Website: ulta-beauty
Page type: billing-address
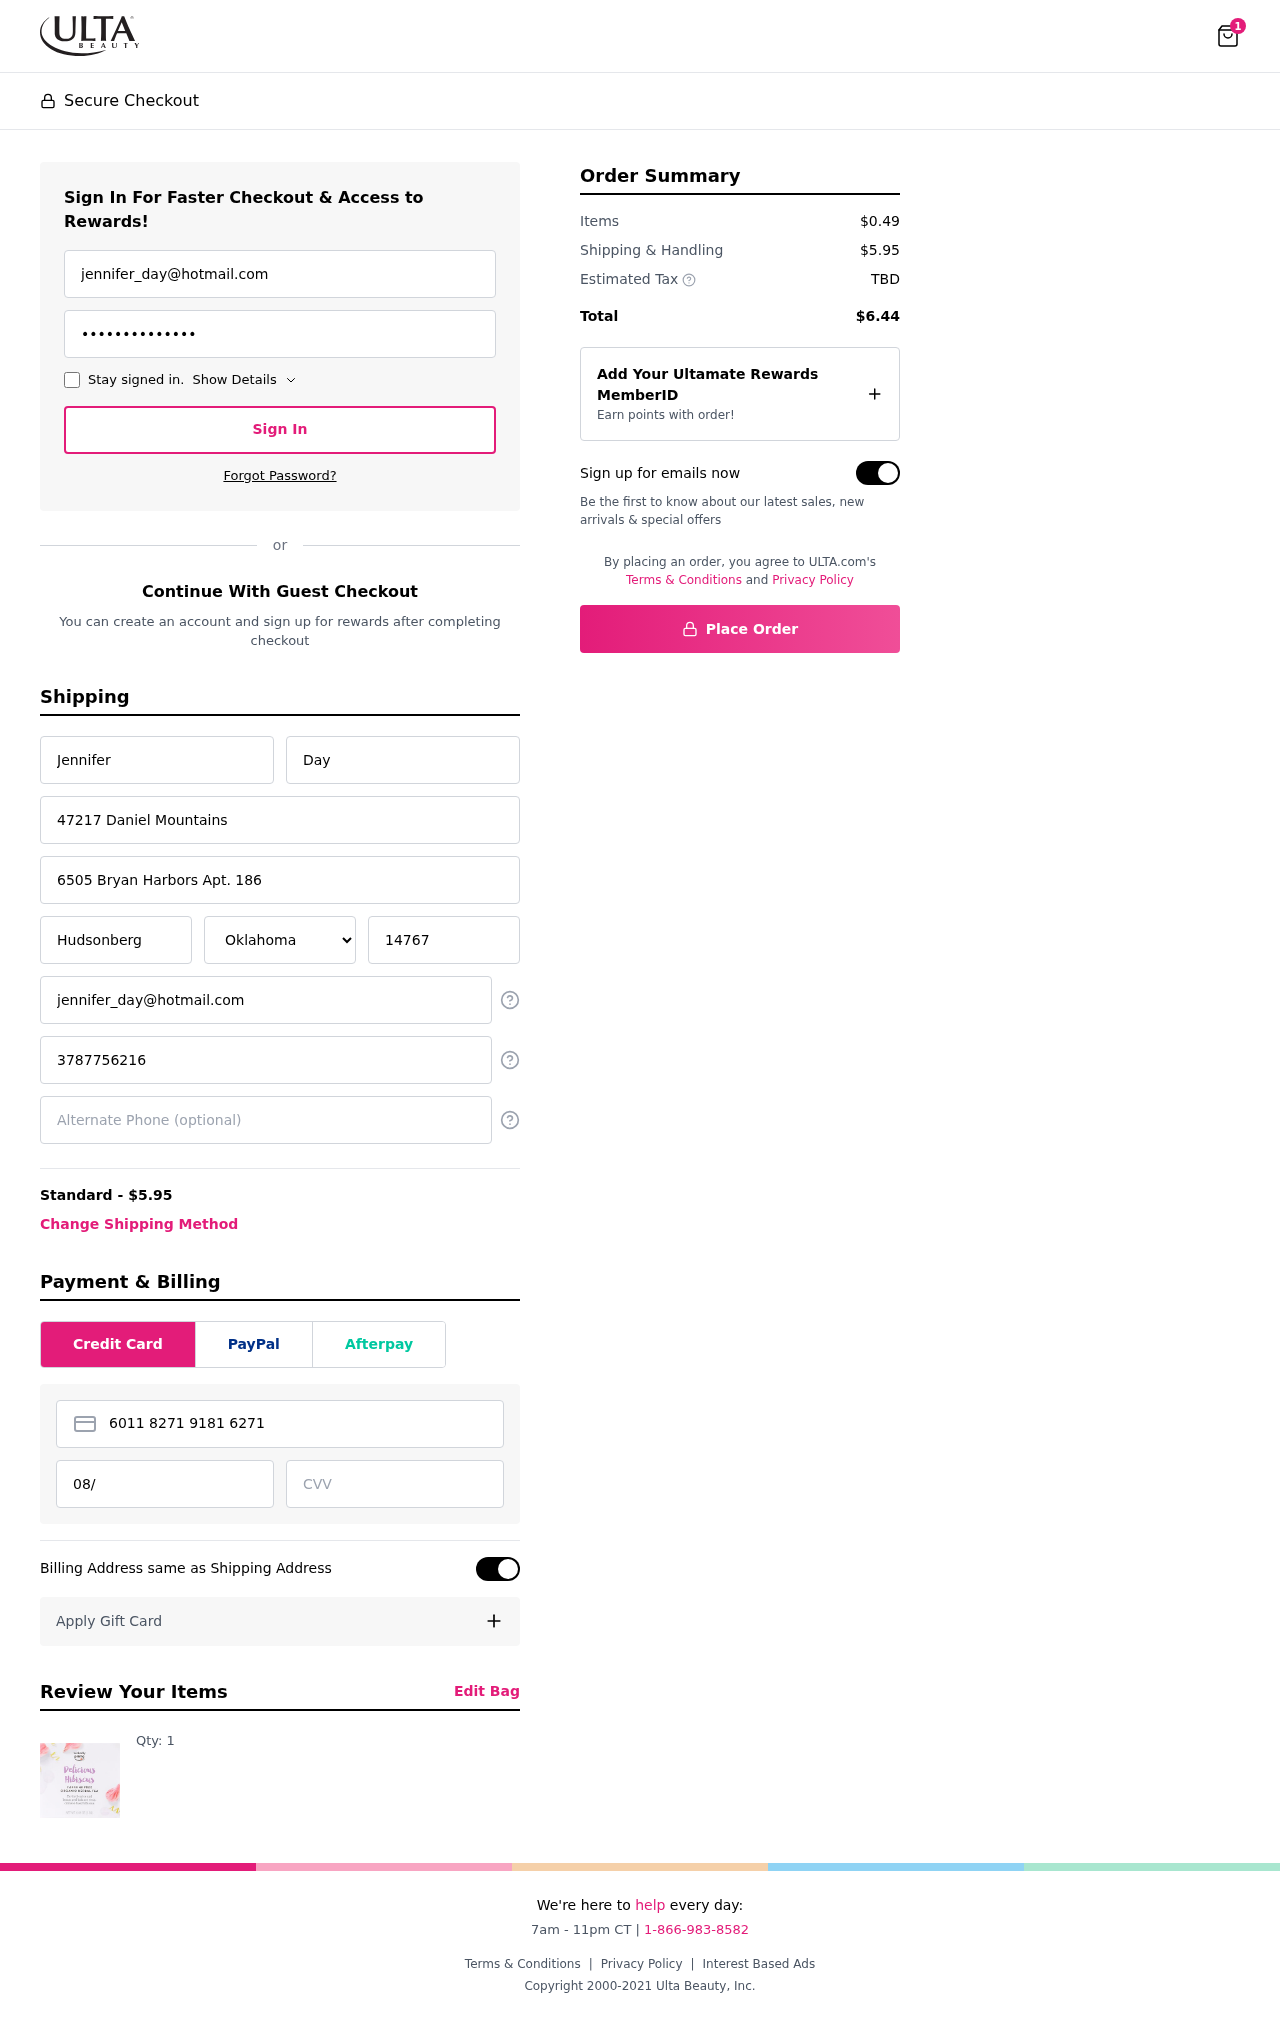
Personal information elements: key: PII_STATE
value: Oklahoma
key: PII_EMAIL
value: jennifer_day@hotmail.com
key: PII_FIRSTNAME
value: Jennifer
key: PII_LASTNAME
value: Day
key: PII_STREET
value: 47217 Daniel Mountains
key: PII_STREET2
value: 6505 Bryan Harbors Apt. 186
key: PII_CITY
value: Hudsonberg
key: PII_POSTCODE
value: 14767
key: PII_PHONE
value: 3787756216
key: PII_CARD_NUMBER
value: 6011 8271 9181 6271
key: PII_CARD_EXPIRY
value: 08/27
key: PII_CARD_CVV
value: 417
Product elements: key: PRODUCT1_QUANTITY
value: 1
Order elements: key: ORDER_NUM_ITEMS
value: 1
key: ORDER_SHIPPING_COST
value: $5.95
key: ORDER_SUBTOTAL
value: $0.49
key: ORDER_TOTAL
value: $6.44